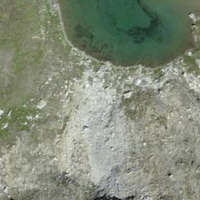
EUNIS habitat code: 26
Species observed at this site:
Androsace alpina